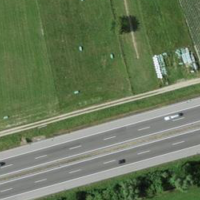
EUNIS habitat code: 57
Species observed at this site:
Sedum acre